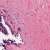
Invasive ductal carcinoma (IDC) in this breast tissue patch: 0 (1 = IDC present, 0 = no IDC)